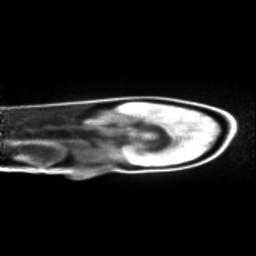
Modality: PET
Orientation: sagittal
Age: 21
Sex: male
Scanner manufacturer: siemens